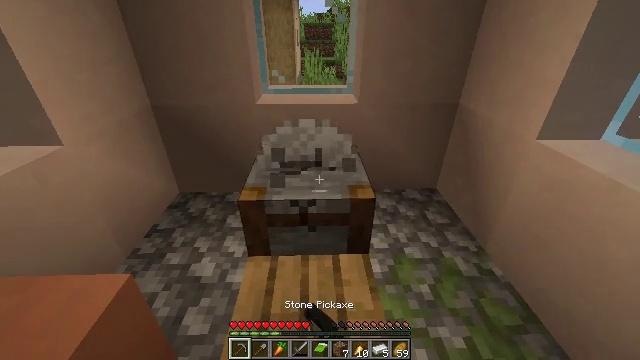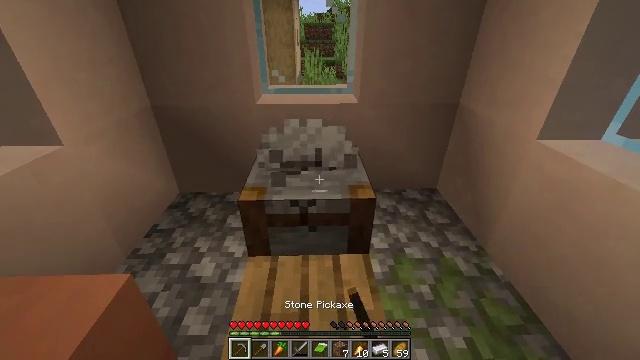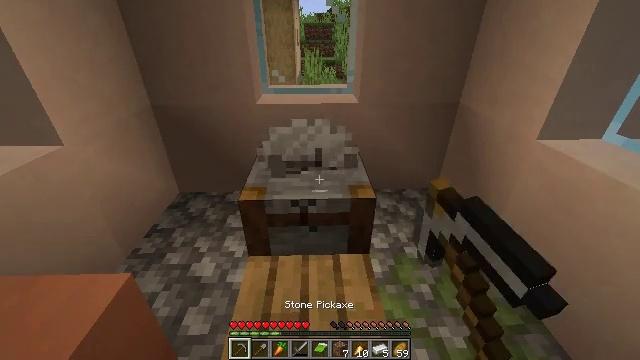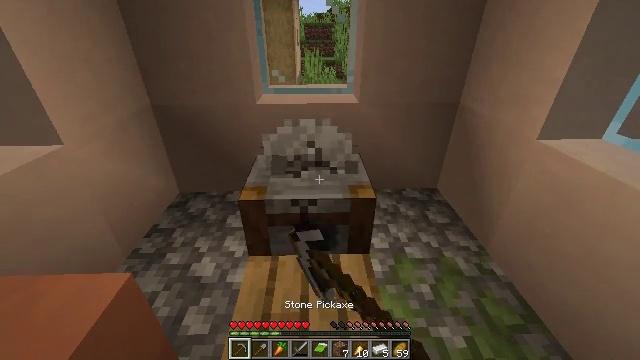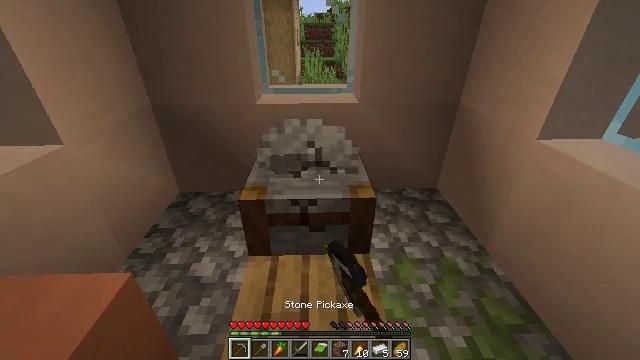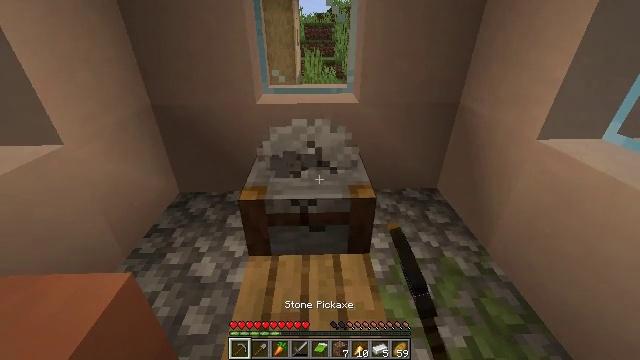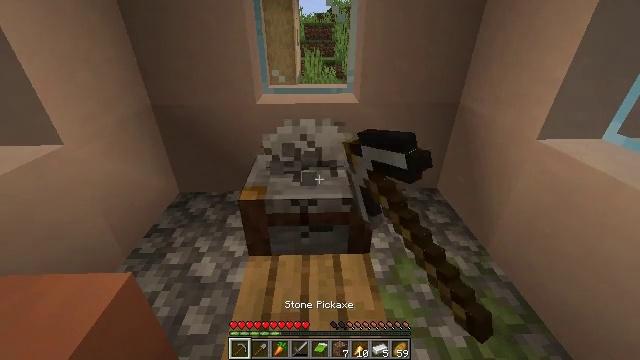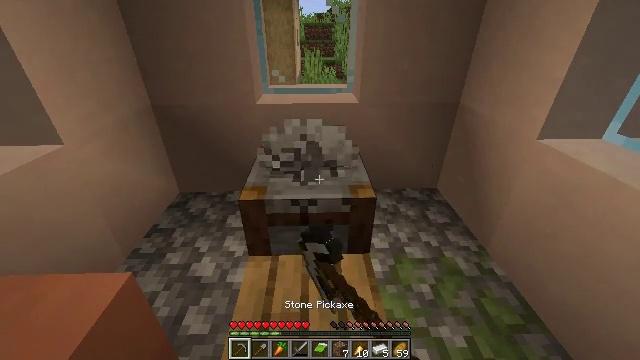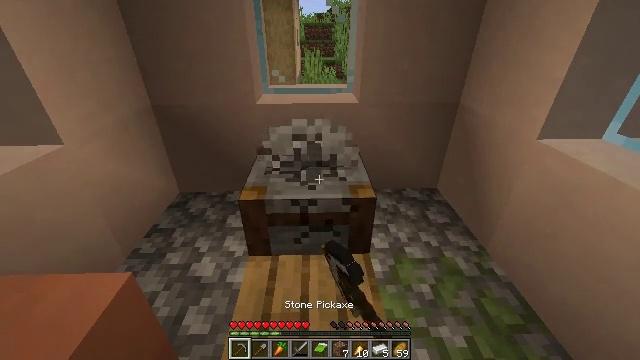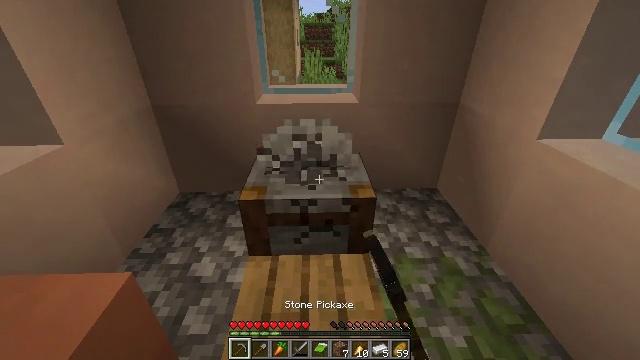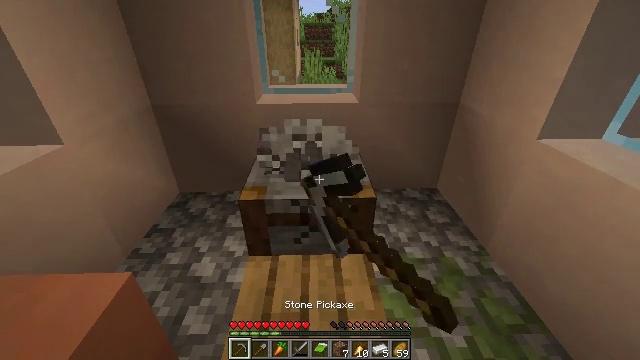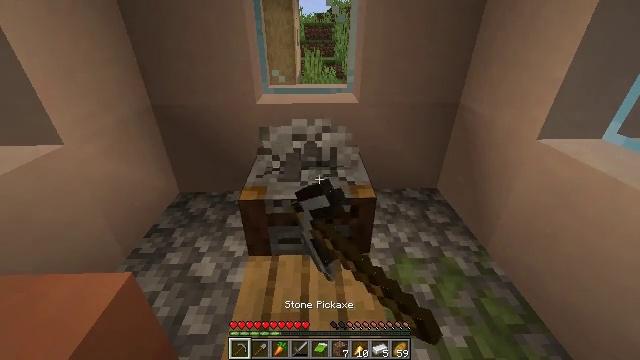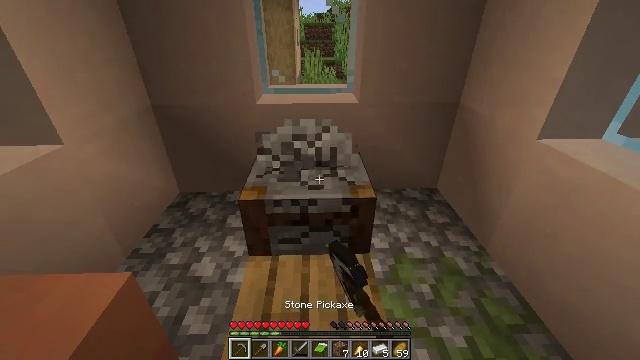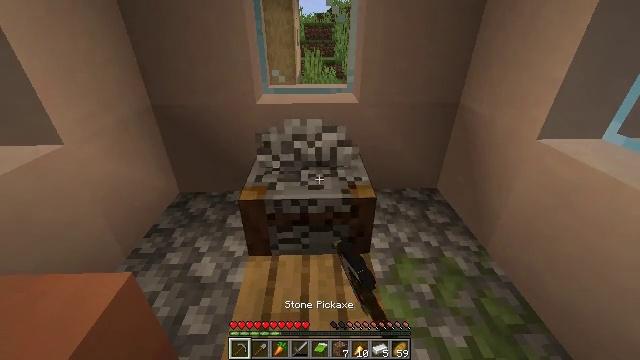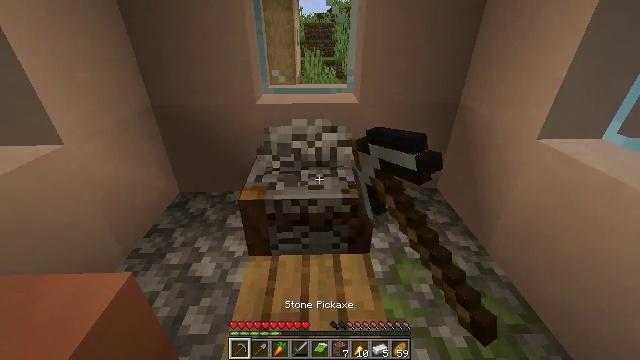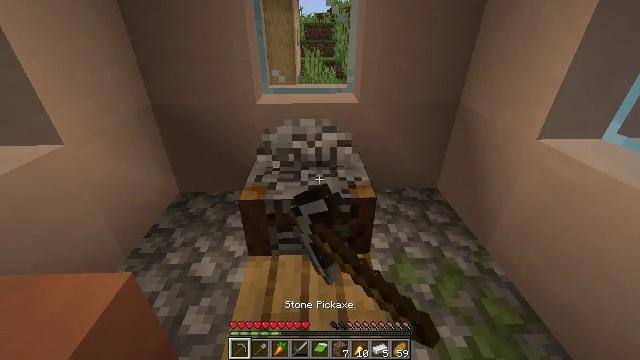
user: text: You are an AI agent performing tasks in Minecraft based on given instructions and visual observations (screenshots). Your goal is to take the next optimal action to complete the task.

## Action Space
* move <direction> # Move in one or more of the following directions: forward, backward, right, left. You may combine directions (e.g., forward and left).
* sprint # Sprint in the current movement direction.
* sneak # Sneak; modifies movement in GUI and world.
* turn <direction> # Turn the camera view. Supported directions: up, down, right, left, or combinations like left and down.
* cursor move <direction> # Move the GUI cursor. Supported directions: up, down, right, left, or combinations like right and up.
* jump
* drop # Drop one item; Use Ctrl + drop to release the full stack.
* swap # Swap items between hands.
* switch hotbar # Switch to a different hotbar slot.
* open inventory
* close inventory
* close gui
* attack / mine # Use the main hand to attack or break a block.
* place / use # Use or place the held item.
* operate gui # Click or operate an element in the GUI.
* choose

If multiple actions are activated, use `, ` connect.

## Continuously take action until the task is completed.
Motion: motion action
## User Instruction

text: Attack the stonecutter to pick it up.
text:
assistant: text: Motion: attack / mine
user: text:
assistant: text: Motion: attack / mine
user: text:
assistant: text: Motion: attack / mine
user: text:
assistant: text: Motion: attack / mine
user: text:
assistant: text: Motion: attack / mine
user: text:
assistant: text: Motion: attack / mine
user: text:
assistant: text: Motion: attack / mine
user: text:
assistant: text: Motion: attack / mine
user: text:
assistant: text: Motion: attack / mine
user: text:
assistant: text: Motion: attack / mine
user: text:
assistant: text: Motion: attack / mine
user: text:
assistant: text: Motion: attack / mine
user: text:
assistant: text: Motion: attack / mine
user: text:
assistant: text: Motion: attack / mine
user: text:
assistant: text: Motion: attack / mine
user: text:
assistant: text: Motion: attack / mine
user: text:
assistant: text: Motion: attack / mine
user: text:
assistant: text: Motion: attack / mine
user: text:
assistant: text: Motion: attack / mine
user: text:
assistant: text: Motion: attack / mine
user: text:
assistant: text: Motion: attack / mine
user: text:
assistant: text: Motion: attack / mine
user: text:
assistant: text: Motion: attack / mine
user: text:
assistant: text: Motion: attack / mine